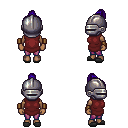
a pixel art fantasy rpg character, female body template, human, dark skin, maroon tunic, magenta pants, blue short topknot hairstyle, metal helm, leather bracers, gray slippers, four views (front, back, left, right), 2x2 character sprite sheet, small pixel art, hard edges, no anti-aliasing